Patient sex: M
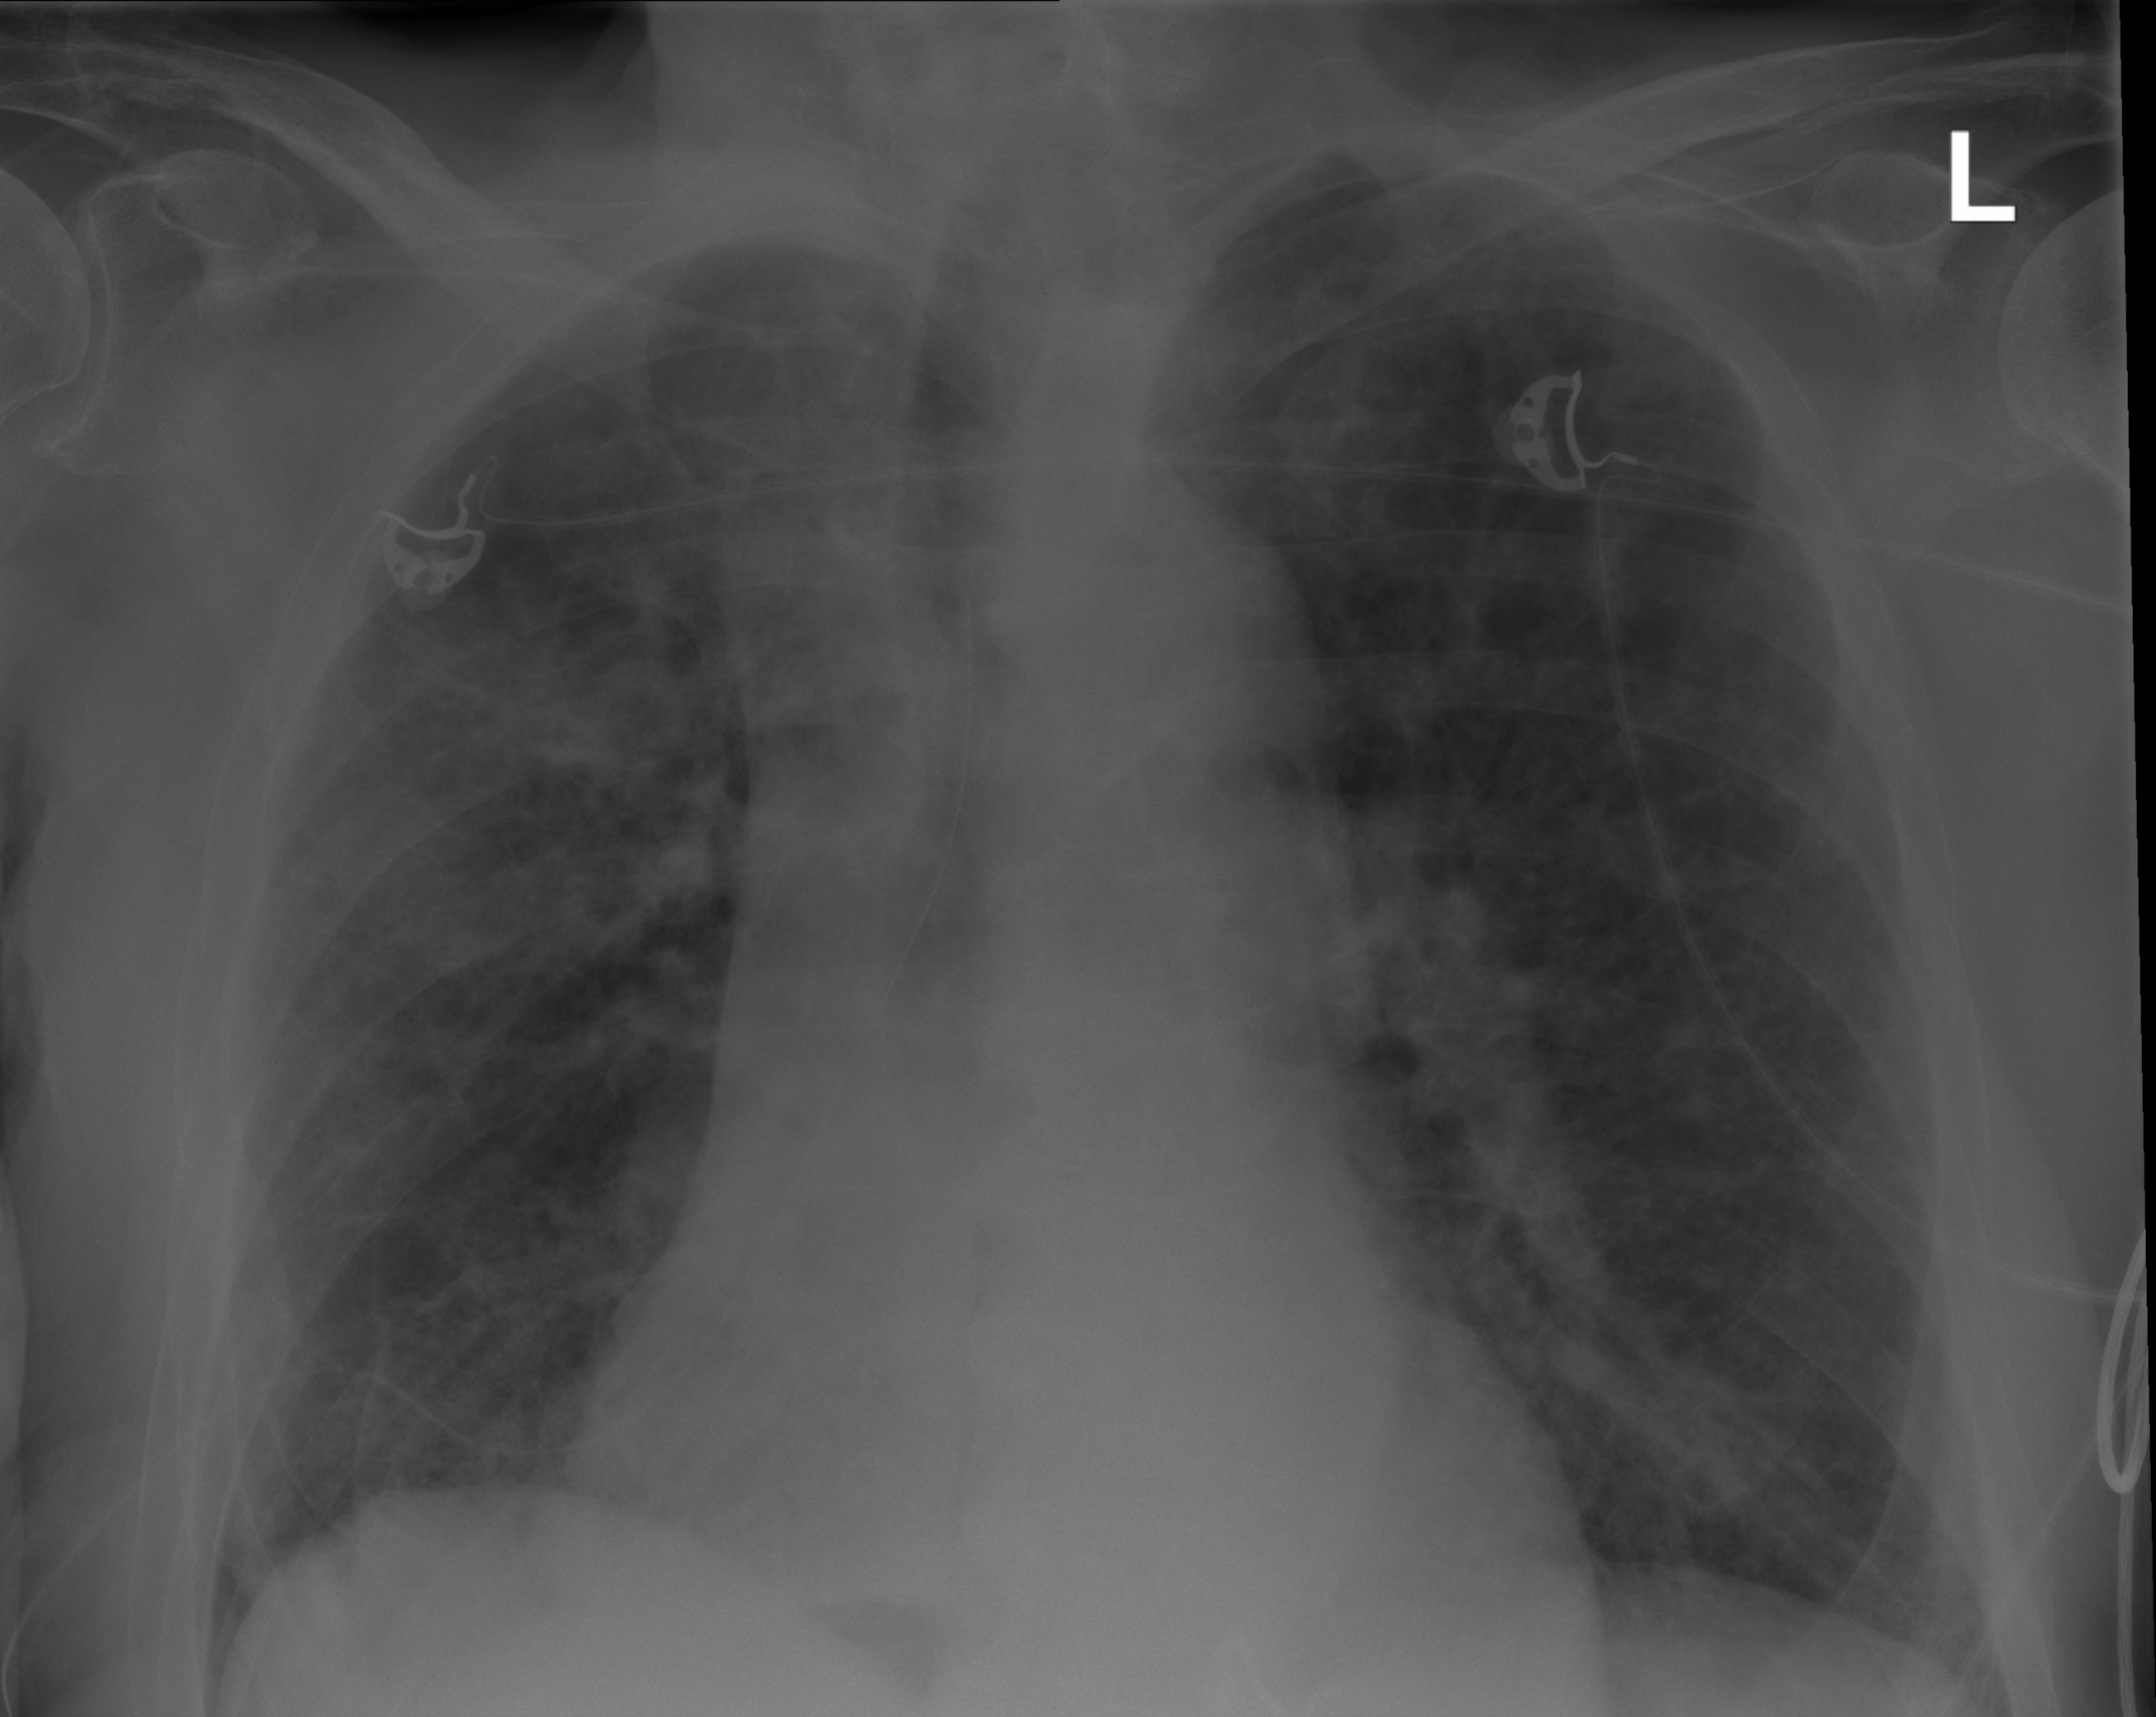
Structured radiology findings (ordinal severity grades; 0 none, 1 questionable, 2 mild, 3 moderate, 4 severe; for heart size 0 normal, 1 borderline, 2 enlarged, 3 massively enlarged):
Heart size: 1
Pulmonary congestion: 2
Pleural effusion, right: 0
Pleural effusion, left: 0
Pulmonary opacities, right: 2
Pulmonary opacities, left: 2
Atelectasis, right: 2
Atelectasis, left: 0